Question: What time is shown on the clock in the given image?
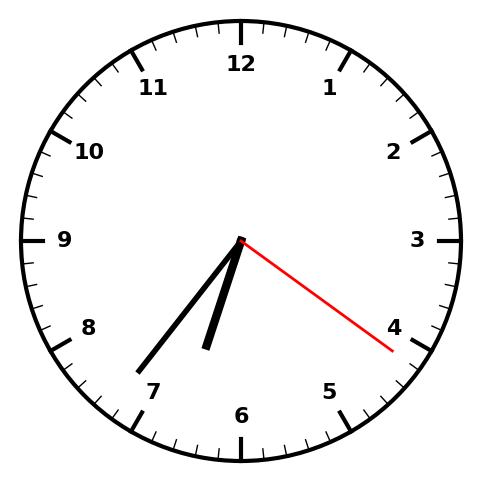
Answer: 06:36:21